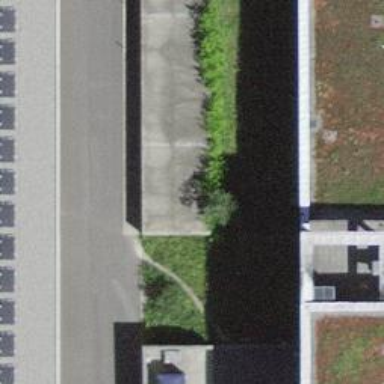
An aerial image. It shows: Bicycle parking area.